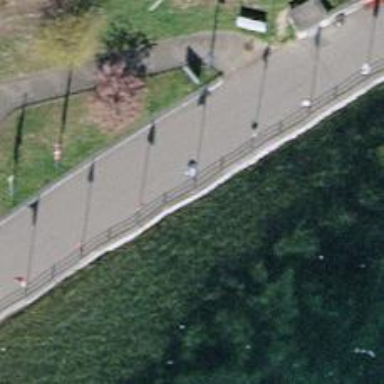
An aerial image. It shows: Flagpole which is man-made.